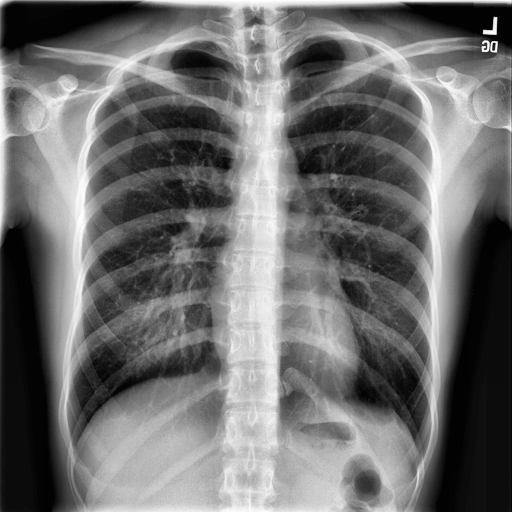
Finding: NORMAL